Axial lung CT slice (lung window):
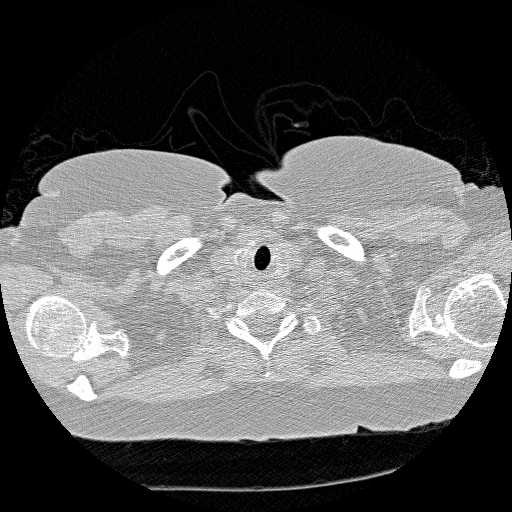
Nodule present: no